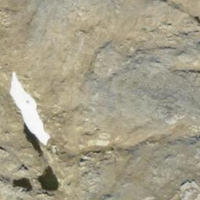
EUNIS habitat code: 48
Species observed at this site:
Silene acaulis
Gentiana bavarica